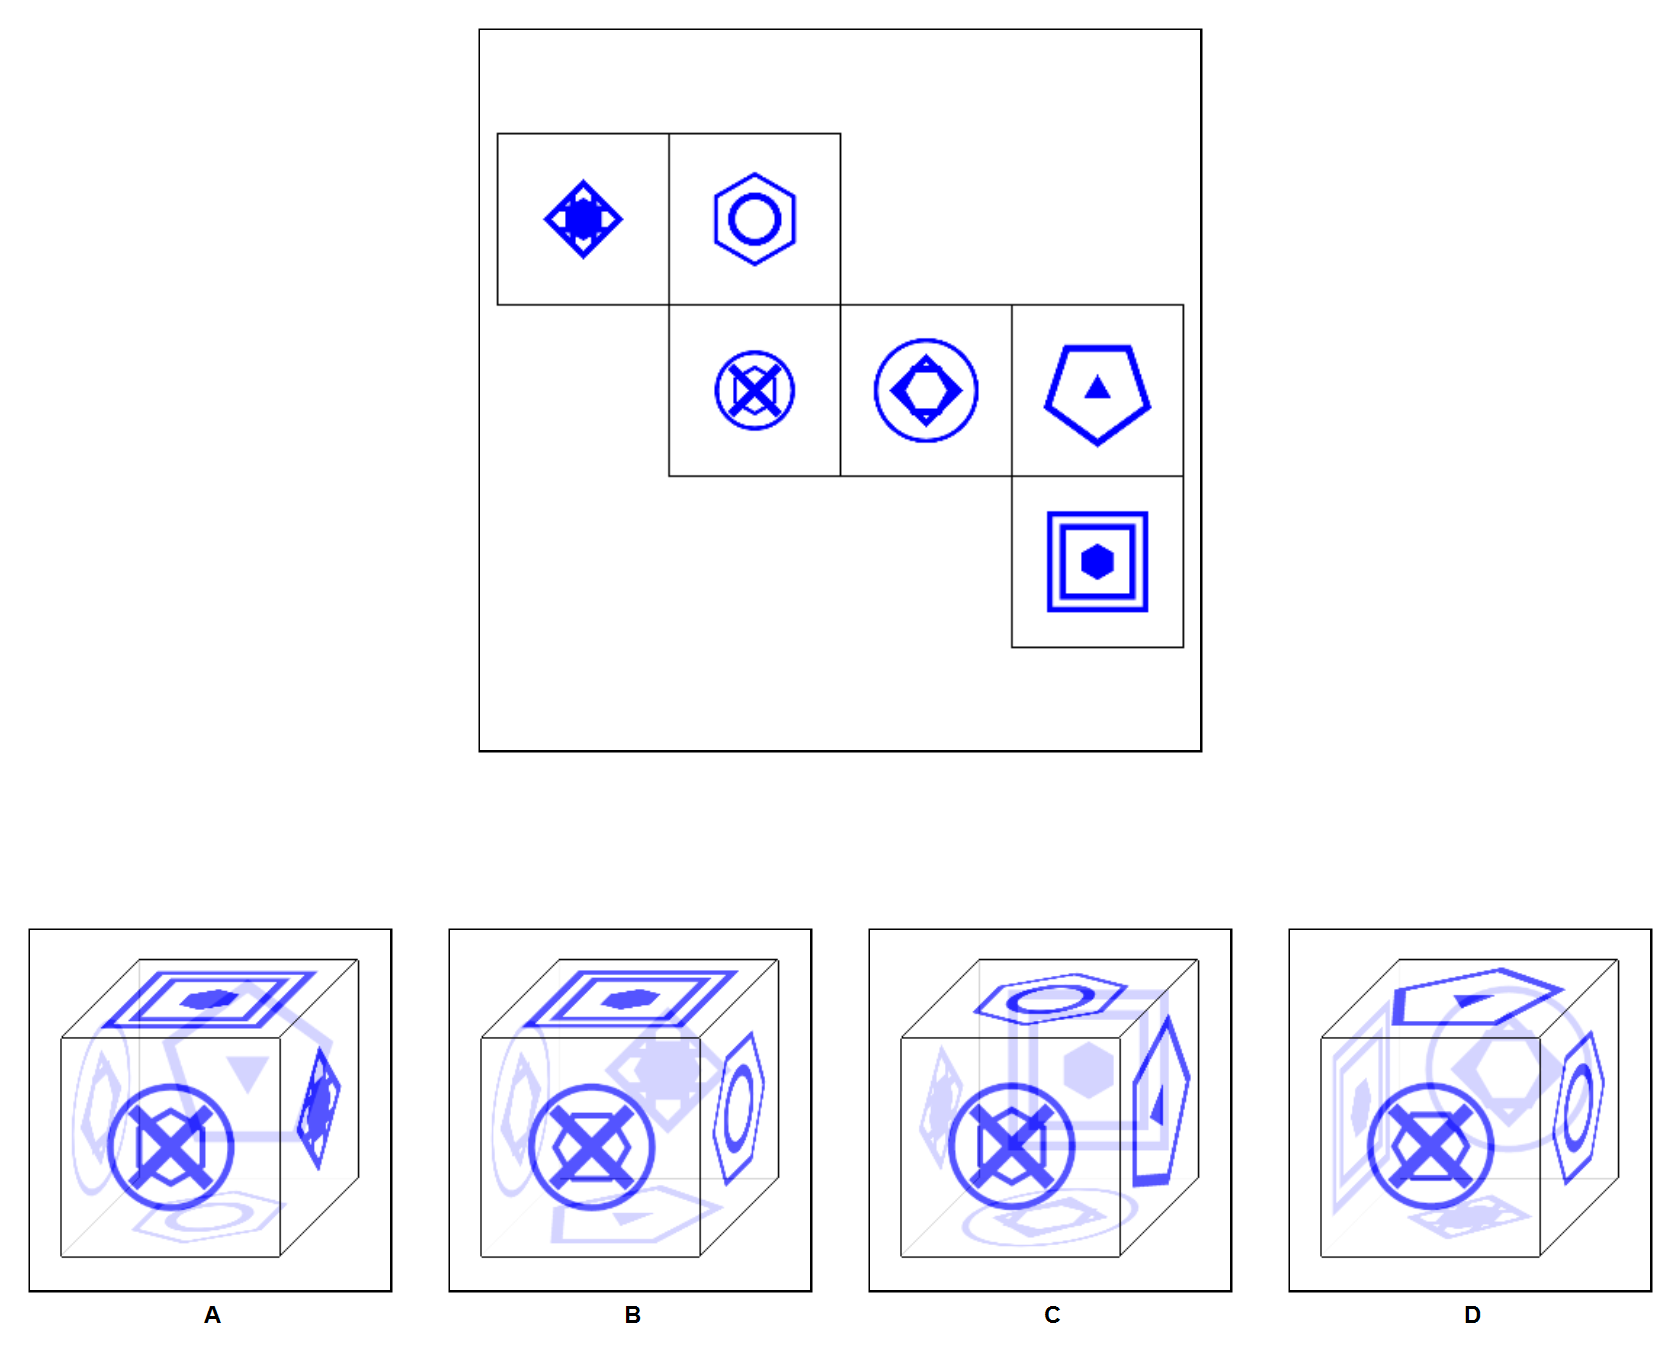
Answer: A